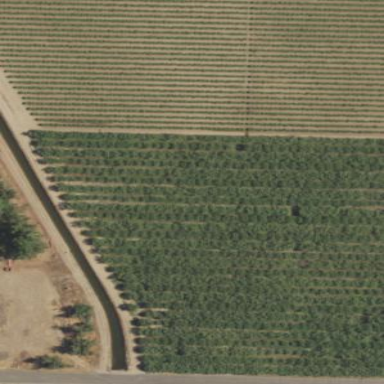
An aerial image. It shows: Beautiful vineyard in the countryside.